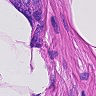
Metastatic tissue present: yes